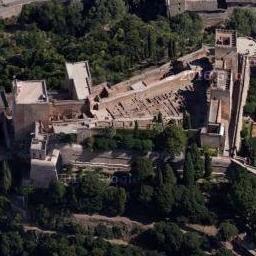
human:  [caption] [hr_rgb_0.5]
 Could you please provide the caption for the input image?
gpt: The palace is surrounded by a forest .

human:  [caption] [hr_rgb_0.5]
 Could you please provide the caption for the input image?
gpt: The palace is surrounded by trees .

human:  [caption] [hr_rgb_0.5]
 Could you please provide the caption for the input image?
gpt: Many trees are around the palace .

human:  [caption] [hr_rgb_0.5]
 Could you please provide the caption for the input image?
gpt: The central part of the palace is a circular building .

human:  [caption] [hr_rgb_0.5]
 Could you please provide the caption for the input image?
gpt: There are many green trees around the palace .